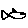
Label: fish